Field crop: tomato
Growth stage: 1
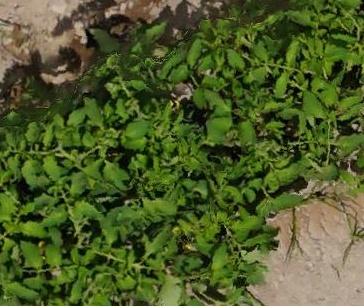
Species: tomato